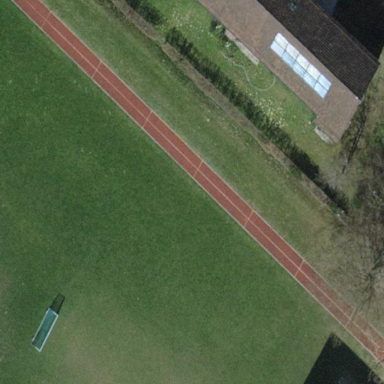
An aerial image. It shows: Tartan athletics pitch for leisure on the land.